Question: There will be a picture, in the picture there are 3 numbers of indefinite length. The correct one is colored green. I want to print the green colored number.
example image

my code
'''
img = cv2.imread("image.png")
img = cv2.cvtColor(img, cv2.COLOR_BGR2GRAY)
img = cv2.bitwise_not(img)
_, binary = cv2.threshold(img, 0, 255, cv2.THRESH_BINARY)
txt = pytesseract.image_to_string(binary, config="--oem 3 --psm 4")
print(txt)
'''
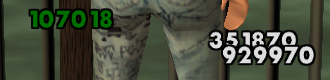
Answer: When you import the image with 'cv2.COLOR_BGR2GRAY', you are telling it to delete all color information, and convert to grayscale.
This code gets the image you posted, and converts to RGB with 'cv2.COLOR_BGR2RGB'
The image is an array with format 'image[row, column, [red,green,blue] ]'
Now you can extract the green color, and OCR it with Tesseract (you have to had Tesseract installed, and also the Python library 'pytesseract')
'''
import numpy as np
import cv2
import matplotlib.pyplot as plt
def downloadImage(URL):
"""Downloads the image on the URL, and convers to cv2 BGR format"""
from io import BytesIO
from PIL import Image as PIL_Image
import requests
response = requests.get(URL)
image = PIL_Image.open(BytesIO(response.content))
return cv2.cvtColor(np.array(image), cv2.COLOR_BGR2RGB)
URL = "https://i.stack.imgur.com/tYTZ8.png"
# Read image
colorImage = downloadImage(URL)
RED, GREEN, BLUE = 0, 1, 2
# Filter image with much of GREEN, and little of RED and BLUE
greenImage = (
(colorImage[:, :, RED] < 50)
& (colorImage[:, :, GREEN] > 100)
& (colorImage[:, :, BLUE] < 50)
)
plt.imshow(greenImage)
plt.show()
import pytesseract as pt
txt = pt.image_to_string(greenImage, config="--oem 3 --psm 4")
print(txt)
>>>107018
'''
<URL>